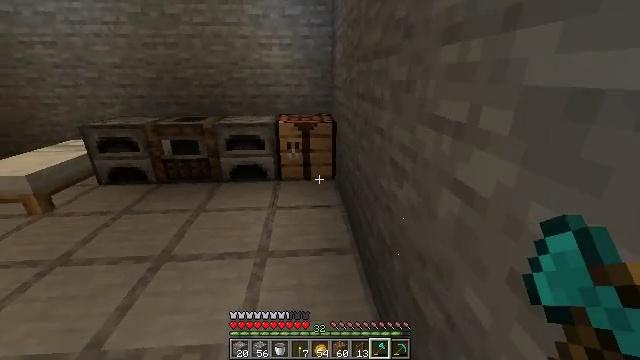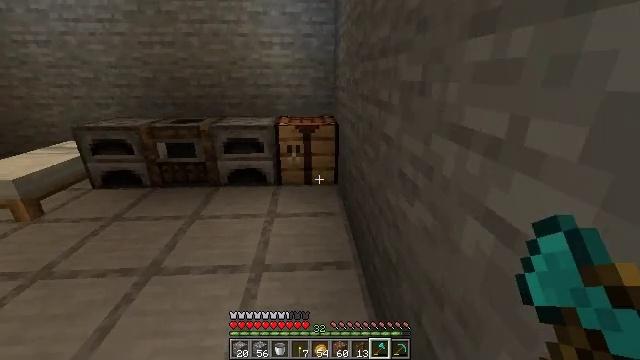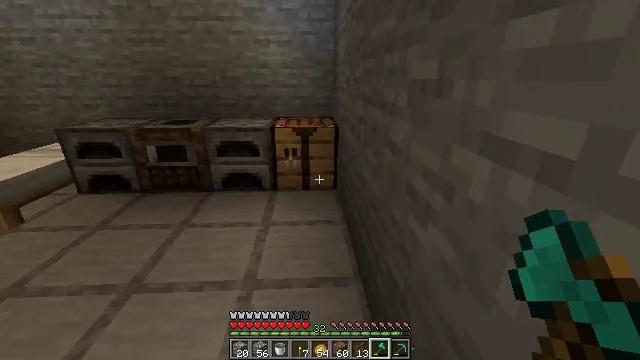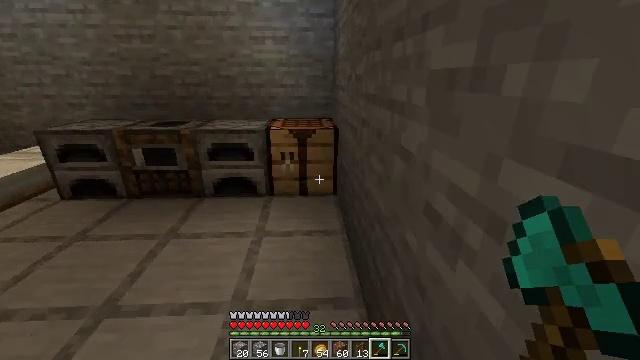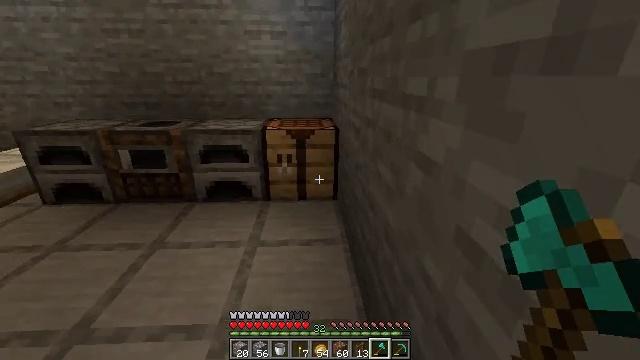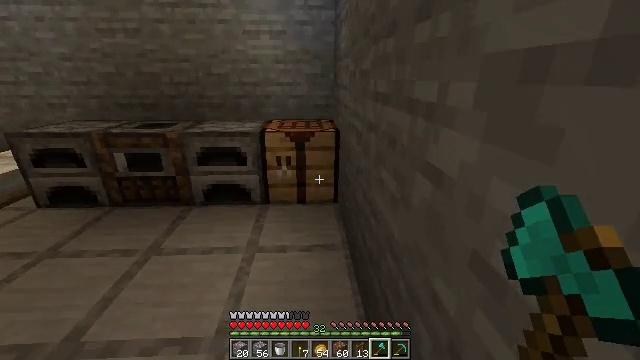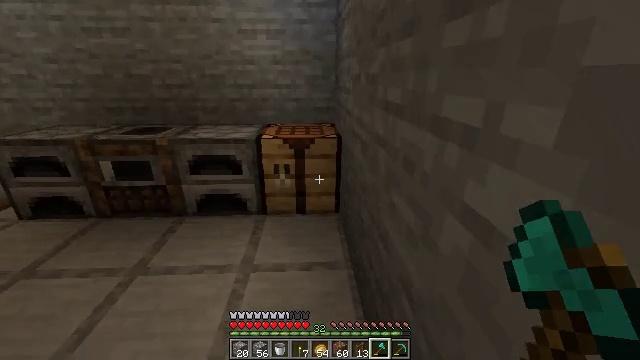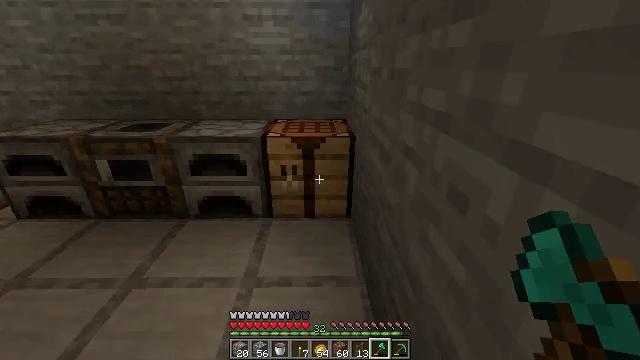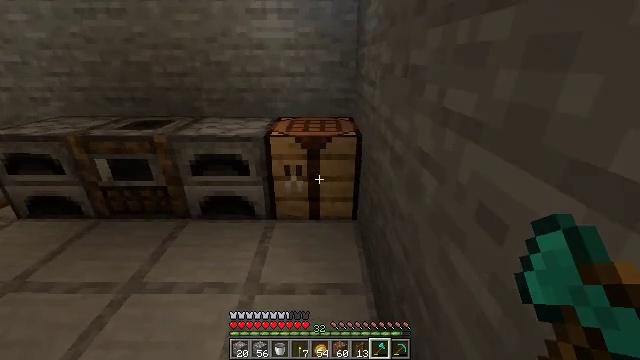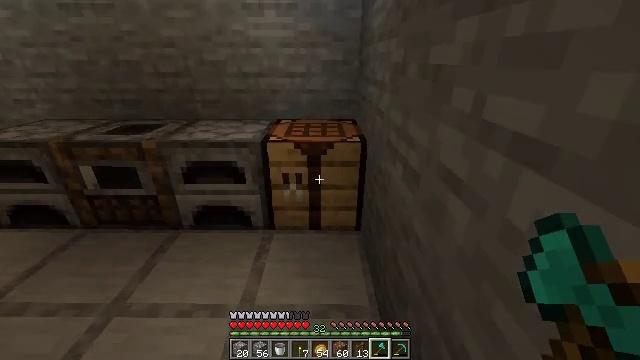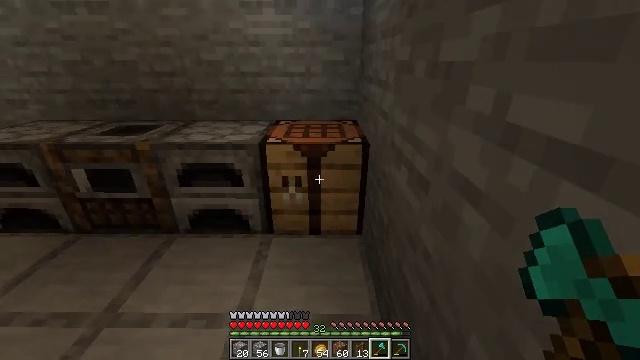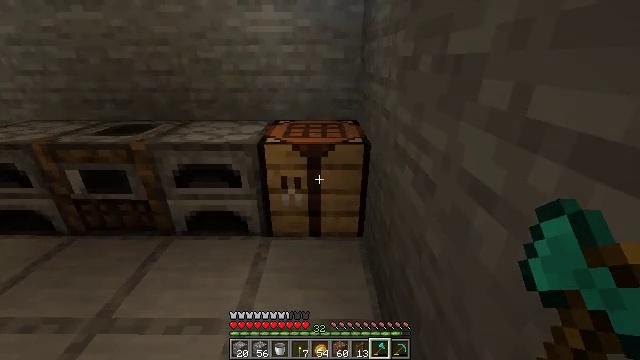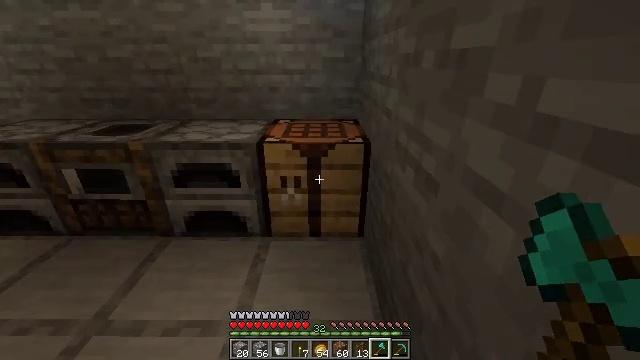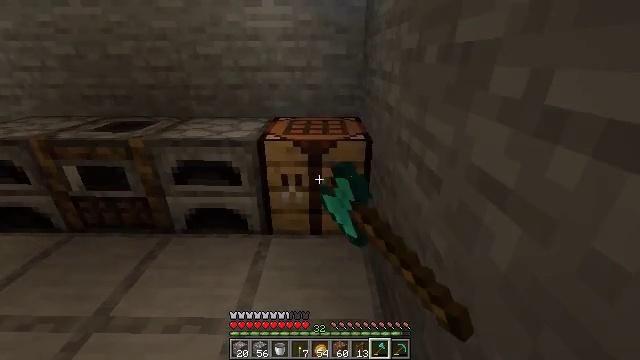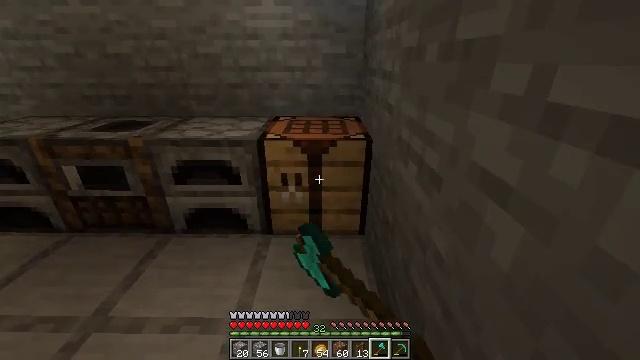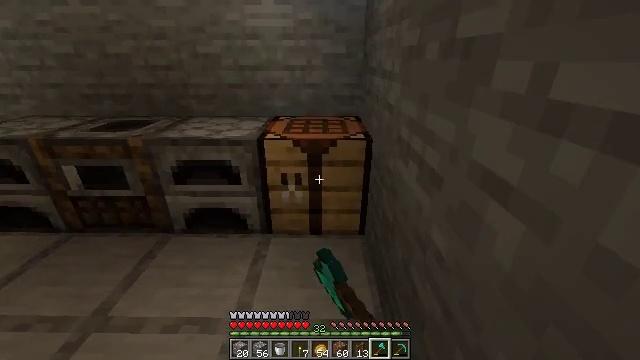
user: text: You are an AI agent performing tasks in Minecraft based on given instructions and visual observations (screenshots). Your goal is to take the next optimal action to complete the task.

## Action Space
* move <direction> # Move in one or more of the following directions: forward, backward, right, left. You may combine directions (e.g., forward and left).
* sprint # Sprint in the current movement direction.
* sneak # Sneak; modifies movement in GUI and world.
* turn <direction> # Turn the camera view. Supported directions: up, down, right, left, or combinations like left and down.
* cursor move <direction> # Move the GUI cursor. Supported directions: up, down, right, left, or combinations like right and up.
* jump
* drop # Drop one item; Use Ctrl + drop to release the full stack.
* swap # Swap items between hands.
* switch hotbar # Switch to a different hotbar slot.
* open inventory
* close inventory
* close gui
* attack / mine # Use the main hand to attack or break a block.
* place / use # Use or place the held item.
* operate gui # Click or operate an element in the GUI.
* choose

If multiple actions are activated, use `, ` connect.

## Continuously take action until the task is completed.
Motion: motion action
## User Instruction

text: Turn kelp into a dried kelp block at the crafting table.
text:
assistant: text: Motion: move forward
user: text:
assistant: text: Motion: move forward
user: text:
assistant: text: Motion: move forward
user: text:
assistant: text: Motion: move forward
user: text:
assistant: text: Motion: move forward
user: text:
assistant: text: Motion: move forward
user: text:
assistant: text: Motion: move forward, turn left and down
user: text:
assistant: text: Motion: move forward, turn left
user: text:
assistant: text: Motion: no_op
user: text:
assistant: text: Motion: no_op
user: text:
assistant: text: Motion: no_op
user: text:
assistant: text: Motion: use / place
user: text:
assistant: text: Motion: use / place
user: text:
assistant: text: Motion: use / place
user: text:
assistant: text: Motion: no_op
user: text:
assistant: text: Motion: no_op
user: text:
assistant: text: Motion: no_op
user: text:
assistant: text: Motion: no_op
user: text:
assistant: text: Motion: no_op
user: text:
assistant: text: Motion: no_op
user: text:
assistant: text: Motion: no_op
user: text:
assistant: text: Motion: no_op
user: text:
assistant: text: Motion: no_op
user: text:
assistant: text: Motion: no_op
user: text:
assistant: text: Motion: no_op
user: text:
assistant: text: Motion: no_op
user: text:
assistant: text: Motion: turn right
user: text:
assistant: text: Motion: turn right
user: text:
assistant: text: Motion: turn right
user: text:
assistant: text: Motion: turn right